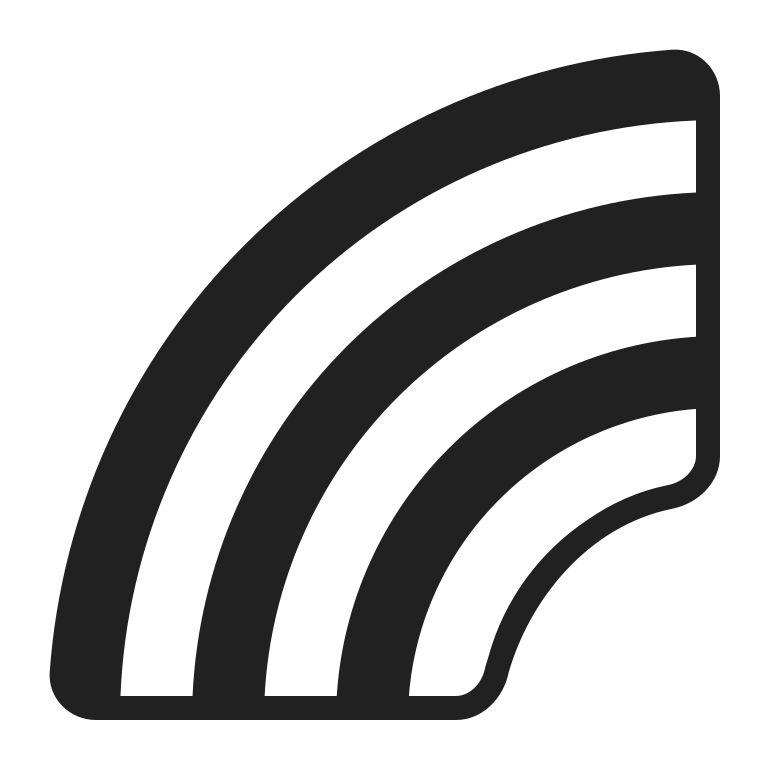
rainbow high contrast